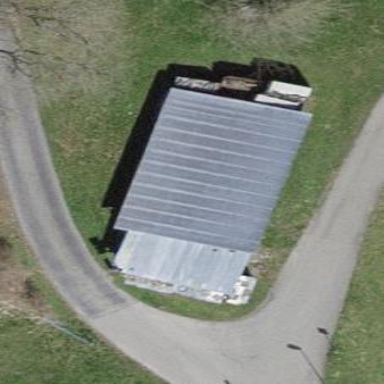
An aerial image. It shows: Shed.